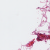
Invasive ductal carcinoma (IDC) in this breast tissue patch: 0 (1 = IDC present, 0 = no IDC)